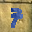
Label: 7